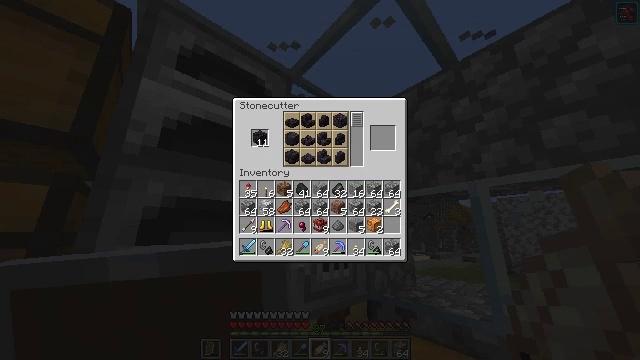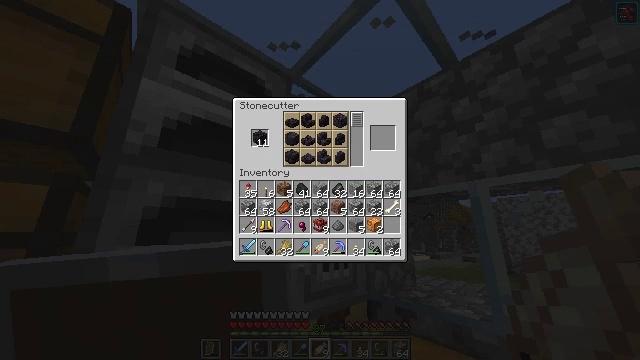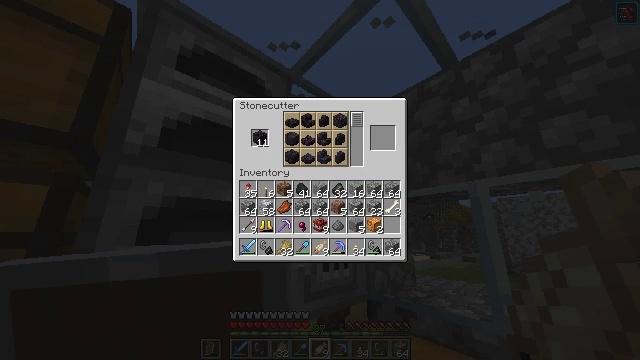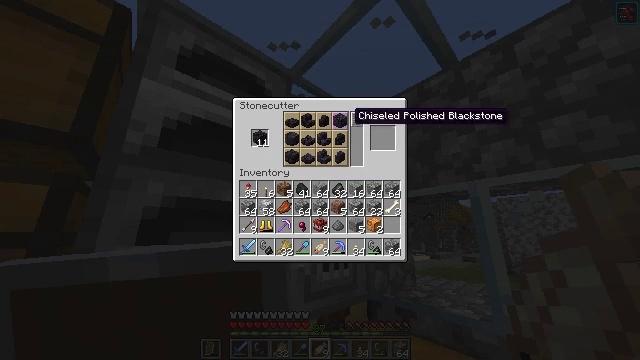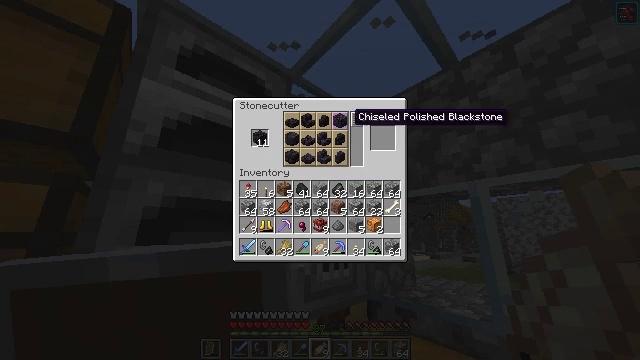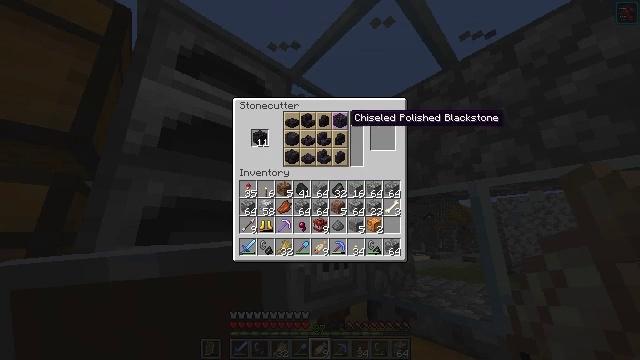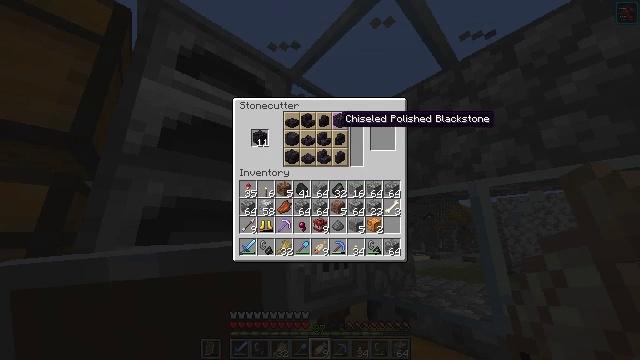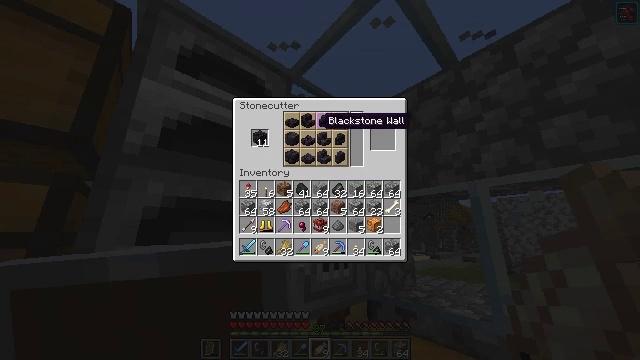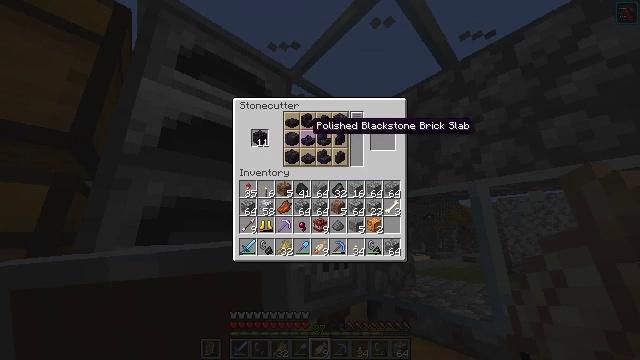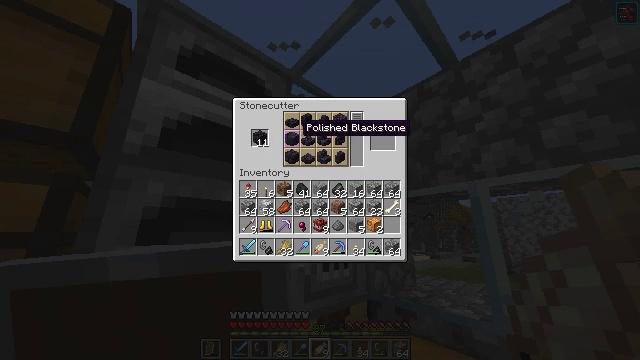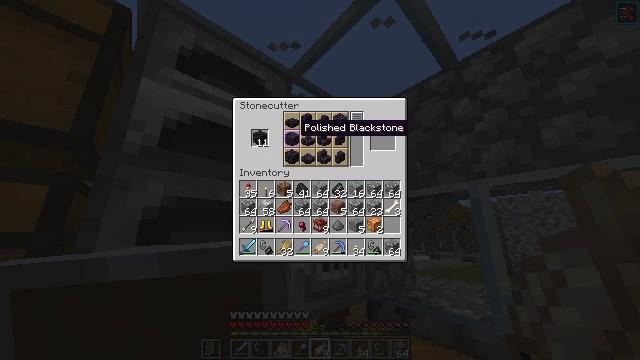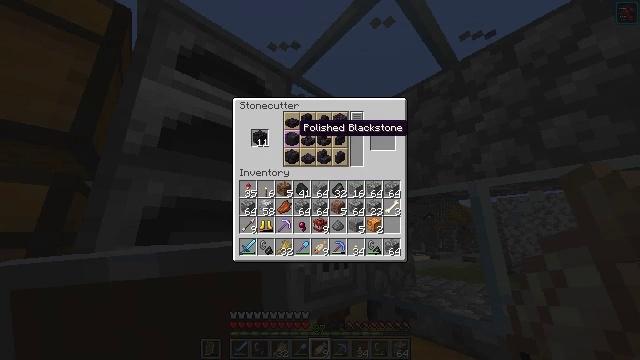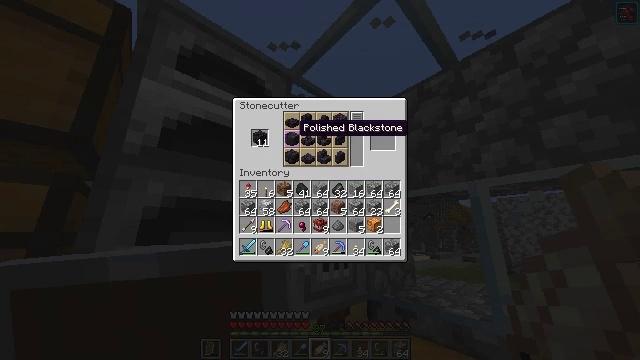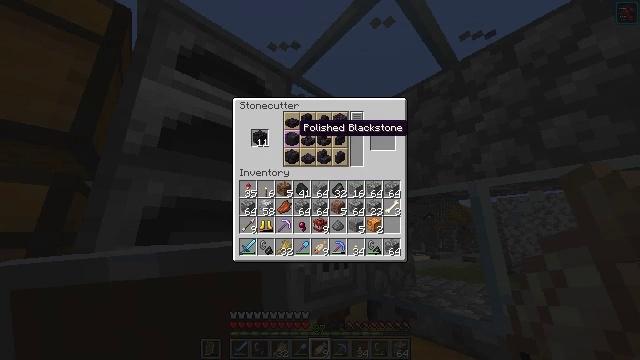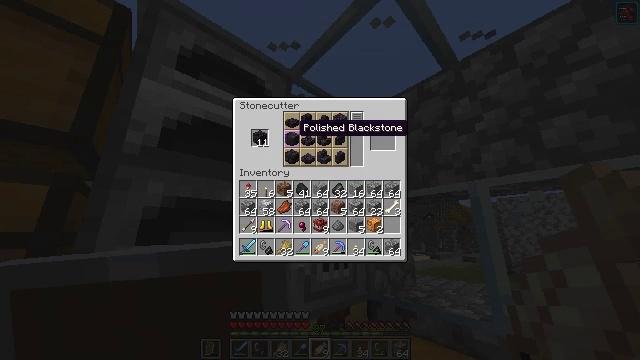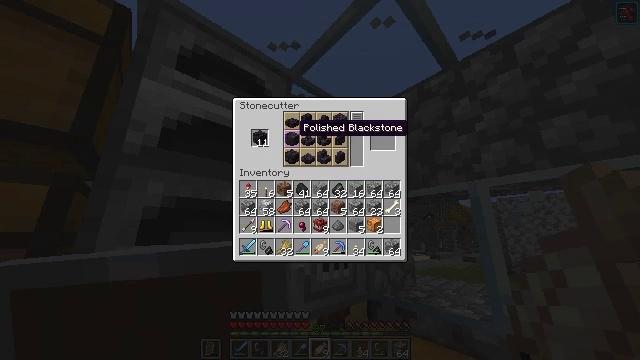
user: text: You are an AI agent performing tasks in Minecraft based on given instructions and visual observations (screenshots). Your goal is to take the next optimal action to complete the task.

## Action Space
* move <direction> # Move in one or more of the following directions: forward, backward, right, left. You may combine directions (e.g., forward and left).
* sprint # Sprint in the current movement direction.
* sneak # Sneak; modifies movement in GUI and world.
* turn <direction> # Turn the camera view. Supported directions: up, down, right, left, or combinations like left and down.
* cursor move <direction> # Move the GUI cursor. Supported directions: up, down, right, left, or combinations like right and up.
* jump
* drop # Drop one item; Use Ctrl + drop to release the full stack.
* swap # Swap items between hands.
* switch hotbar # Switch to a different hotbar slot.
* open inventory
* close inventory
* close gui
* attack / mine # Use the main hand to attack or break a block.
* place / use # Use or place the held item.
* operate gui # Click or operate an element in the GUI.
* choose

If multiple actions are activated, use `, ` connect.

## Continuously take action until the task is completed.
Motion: motion action
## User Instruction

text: Create polished blackstone at the crafting table.
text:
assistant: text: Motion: no_op
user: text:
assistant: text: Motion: no_op
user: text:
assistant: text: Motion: no_op
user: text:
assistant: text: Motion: no_op
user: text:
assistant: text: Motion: no_op
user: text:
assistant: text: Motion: cursor move left
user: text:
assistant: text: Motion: cursor move left
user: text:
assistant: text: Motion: cursor move left
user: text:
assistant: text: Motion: cursor move left
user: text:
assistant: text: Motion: no_op
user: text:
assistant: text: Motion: no_op
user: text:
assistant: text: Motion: no_op
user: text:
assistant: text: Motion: no_op
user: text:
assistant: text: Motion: no_op
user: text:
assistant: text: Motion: no_op
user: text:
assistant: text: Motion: no_op
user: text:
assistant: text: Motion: no_op
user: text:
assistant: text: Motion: no_op
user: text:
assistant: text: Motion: no_op
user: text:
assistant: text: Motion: no_op
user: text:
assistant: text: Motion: no_op
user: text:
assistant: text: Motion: no_op
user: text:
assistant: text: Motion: no_op
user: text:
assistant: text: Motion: no_op
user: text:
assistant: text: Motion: no_op
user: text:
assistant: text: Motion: no_op
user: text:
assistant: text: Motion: no_op
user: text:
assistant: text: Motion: no_op
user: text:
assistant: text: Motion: no_op
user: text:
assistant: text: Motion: no_op